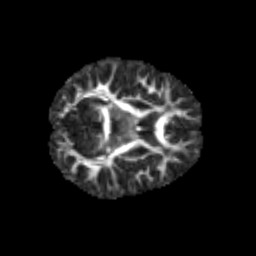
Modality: FA
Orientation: axial
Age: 5
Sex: male
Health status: healthy